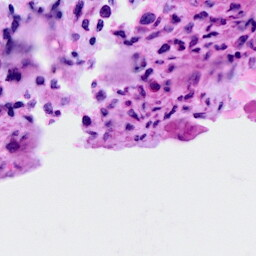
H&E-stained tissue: Cervix